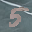
Label: 5